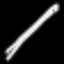
Label: pencil